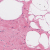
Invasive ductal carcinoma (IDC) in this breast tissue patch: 0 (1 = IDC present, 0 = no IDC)